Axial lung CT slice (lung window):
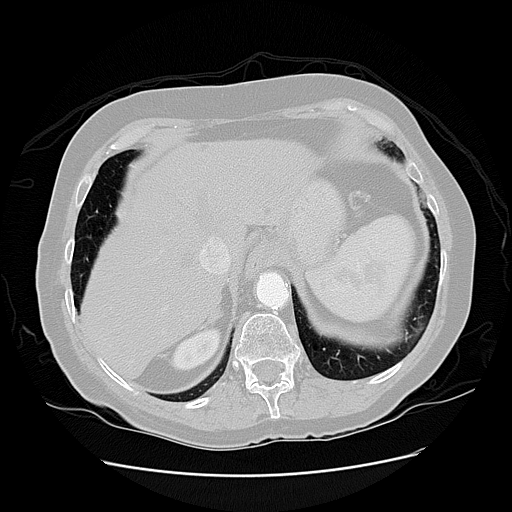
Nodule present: no